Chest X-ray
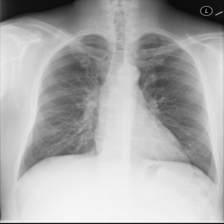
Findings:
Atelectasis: negative
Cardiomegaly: negative
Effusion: negative
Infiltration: negative
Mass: negative
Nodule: negative
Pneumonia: negative
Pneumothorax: negative
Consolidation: negative
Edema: negative
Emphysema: negative
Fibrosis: negative
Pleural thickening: negative
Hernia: negative